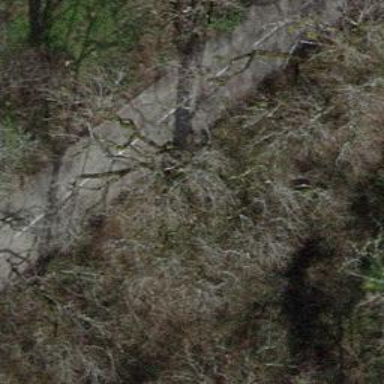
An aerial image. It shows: Avenue of deciduous broadleaved trees.